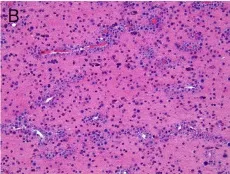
(B) Corpora amylacea also accumulated in the perivascular spaces of the subcortical white matter (hematoxylin and eosin stain). Note the density of reactive astrocytes are in the background tissue.
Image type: pathology (h&e)